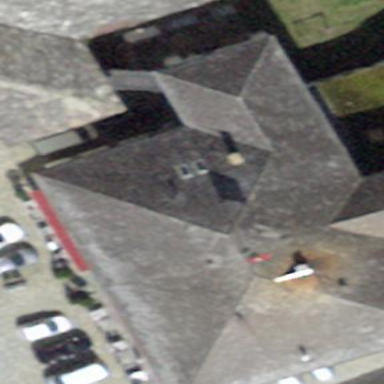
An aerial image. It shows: Hotel building.